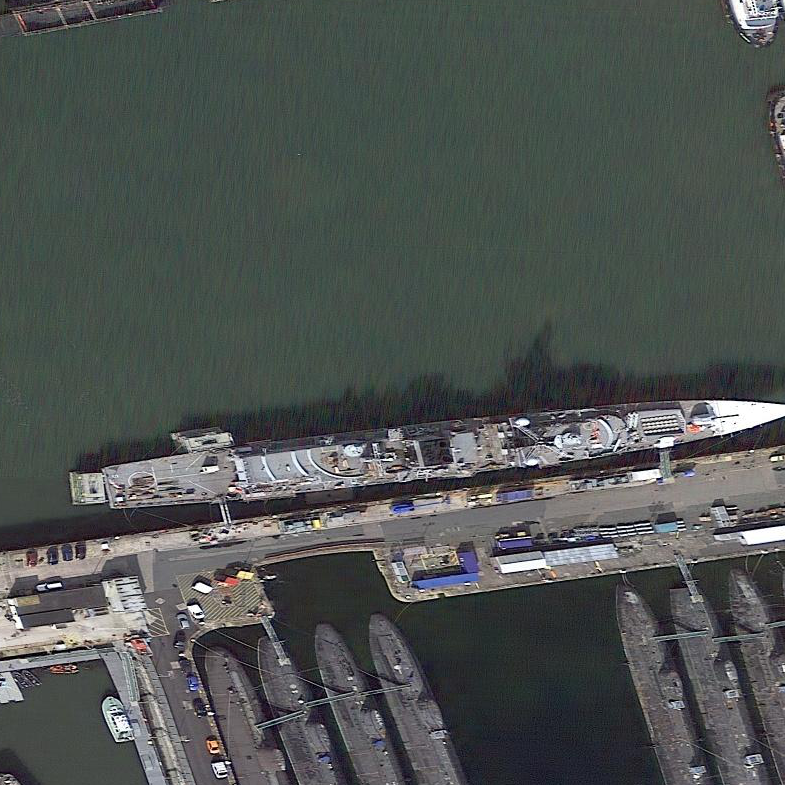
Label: Type_45_destroyer